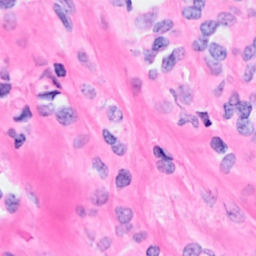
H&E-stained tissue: Breast